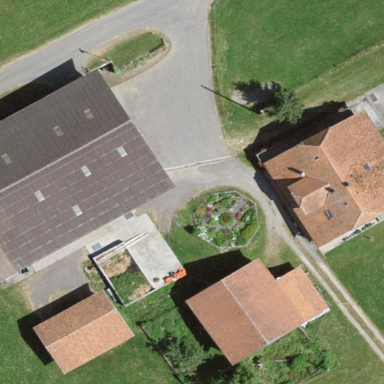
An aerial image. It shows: Farmyard area.